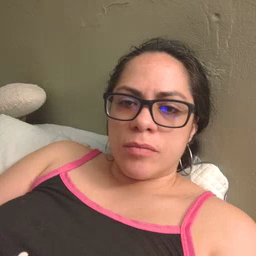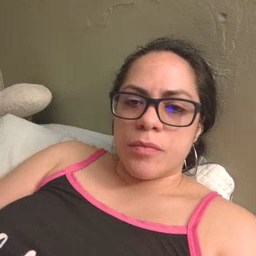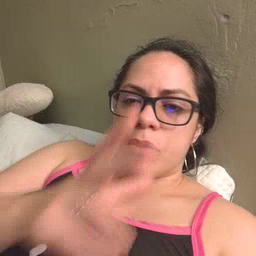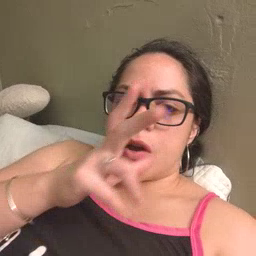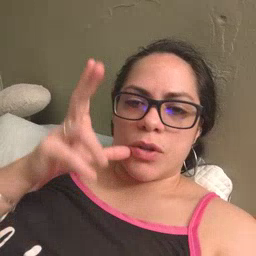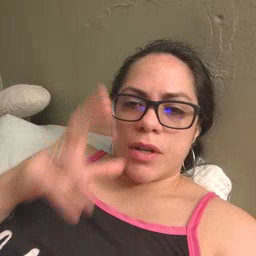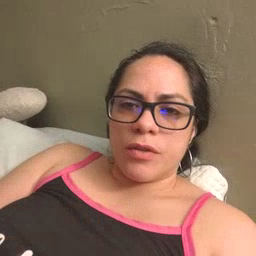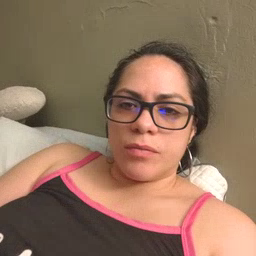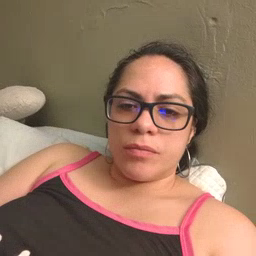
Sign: underwear